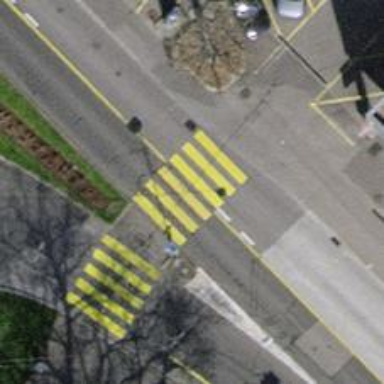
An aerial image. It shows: Uncontrolled crossing on the road.